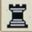
Piece: bR